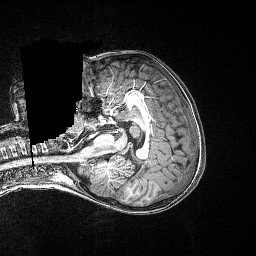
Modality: T1w
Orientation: axial